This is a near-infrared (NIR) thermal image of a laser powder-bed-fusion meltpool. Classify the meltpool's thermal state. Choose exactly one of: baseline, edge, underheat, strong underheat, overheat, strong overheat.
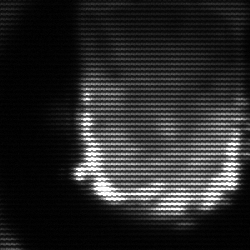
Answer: baseline